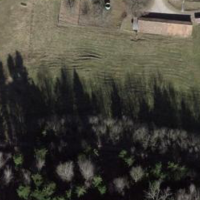
EUNIS habitat code: 43
Species observed at this site:
Petasites albus